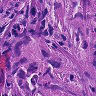
Metastatic tissue present: yes